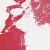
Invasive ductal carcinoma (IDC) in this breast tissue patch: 0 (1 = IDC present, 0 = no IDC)